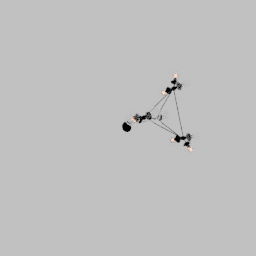
Label: lighting